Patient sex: M
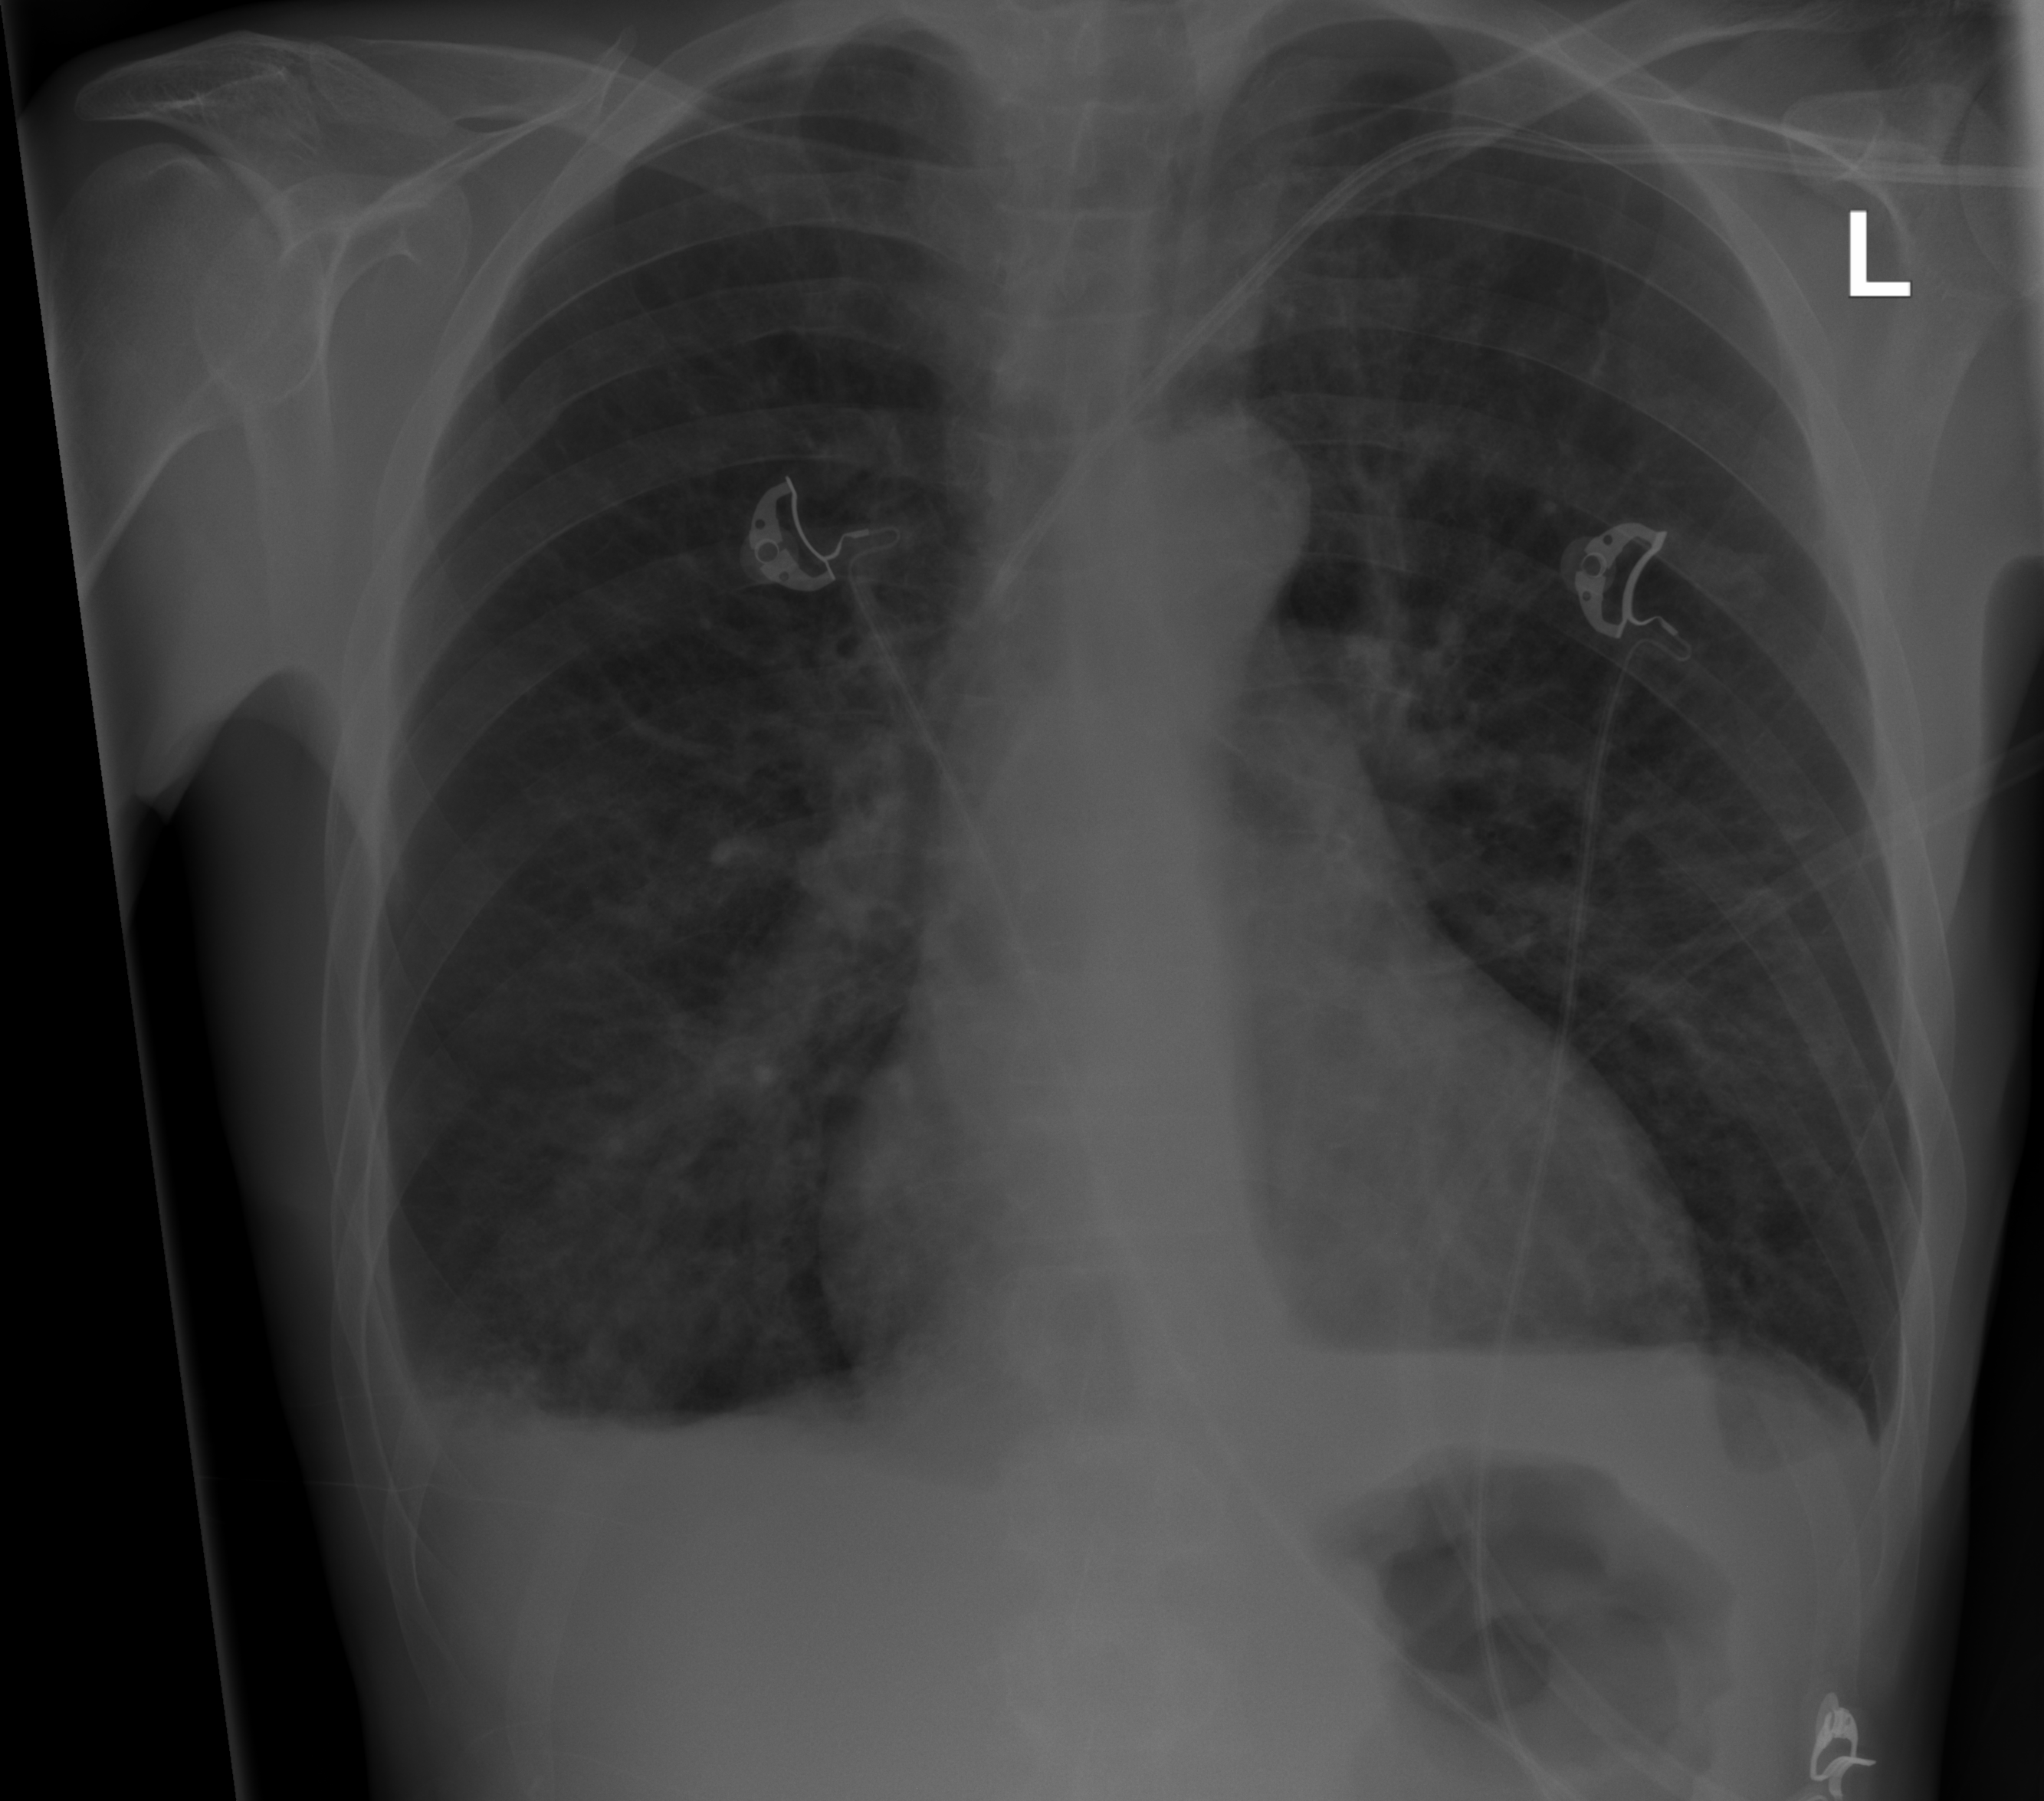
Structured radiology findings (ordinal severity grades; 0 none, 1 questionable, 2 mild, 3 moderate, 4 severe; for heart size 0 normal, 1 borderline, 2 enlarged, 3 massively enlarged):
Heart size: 0
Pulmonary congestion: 0
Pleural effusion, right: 2
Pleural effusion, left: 1
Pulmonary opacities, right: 2
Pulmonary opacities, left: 2
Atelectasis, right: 1
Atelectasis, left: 0